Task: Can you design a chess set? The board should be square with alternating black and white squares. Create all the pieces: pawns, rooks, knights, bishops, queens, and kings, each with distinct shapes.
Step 5300:
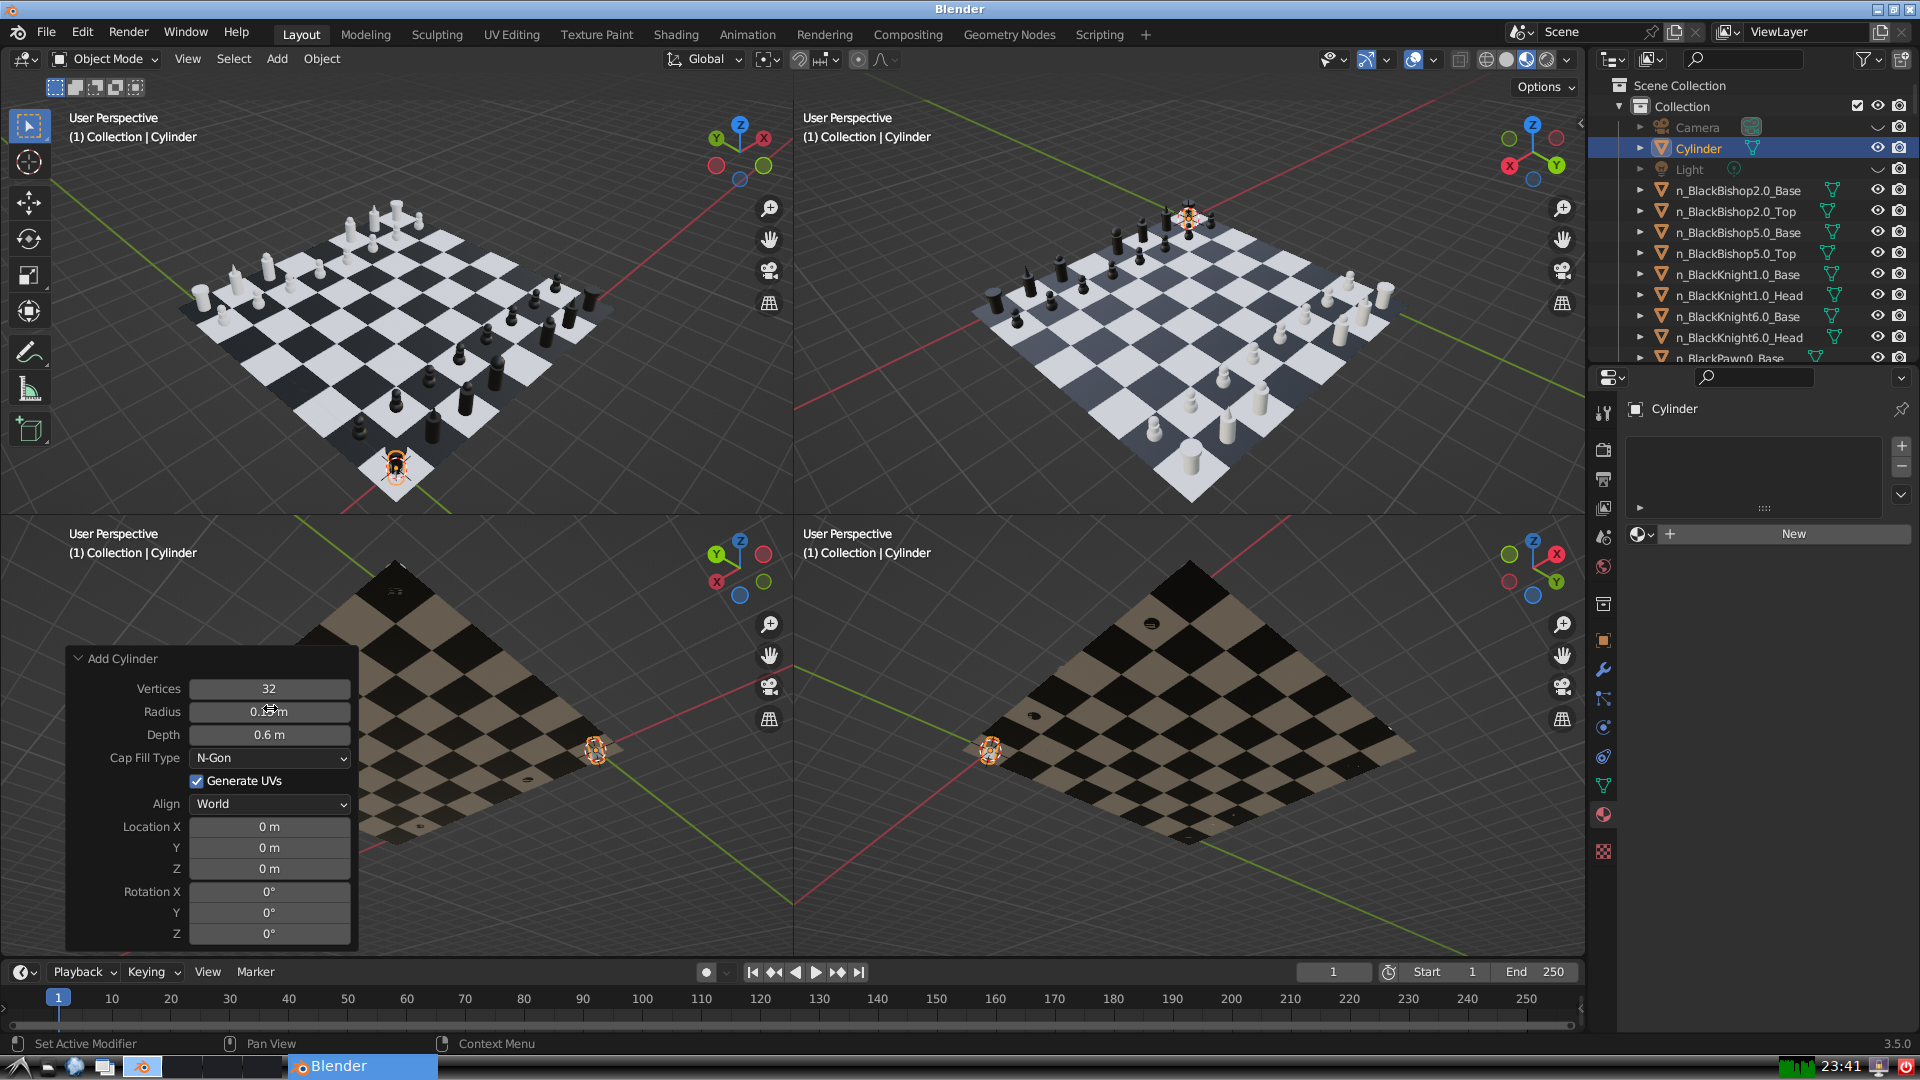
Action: {"mouse_move": [960, 540]}